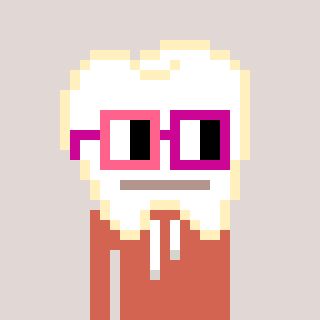
a pixel art character with square pink and red glasses, a tooth-shaped head and a peachy-colored body on a warm background